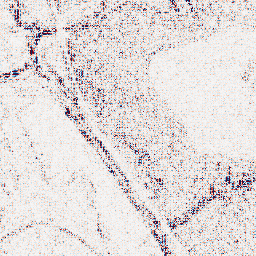
Category: wavelet
Decomposition family: wavelet_biorthogonal
Decomposition parameters: wavelet: bior4.4
level: 1
Upsampling method: cubic_mitchell
Upsampling parameters: scale: 2
Upsampling scale: 2